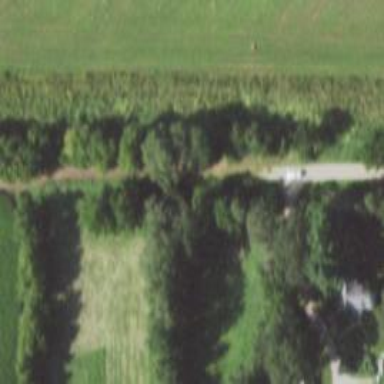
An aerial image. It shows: Row of trees in natural setting.